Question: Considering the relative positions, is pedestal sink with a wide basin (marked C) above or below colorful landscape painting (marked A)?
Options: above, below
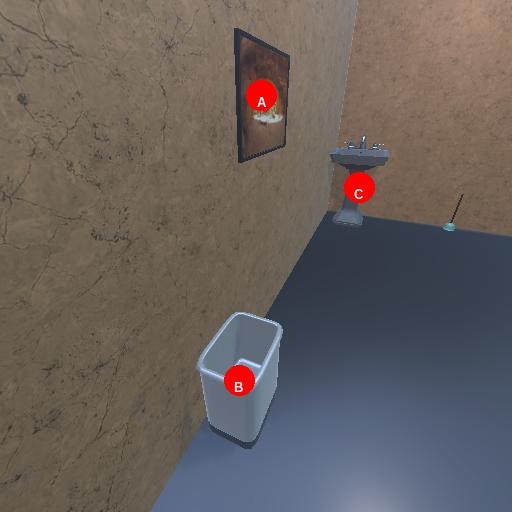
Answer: above